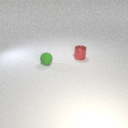
small red metal cylinder behind small green rubber sphere